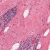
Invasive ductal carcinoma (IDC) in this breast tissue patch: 0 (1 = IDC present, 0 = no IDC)